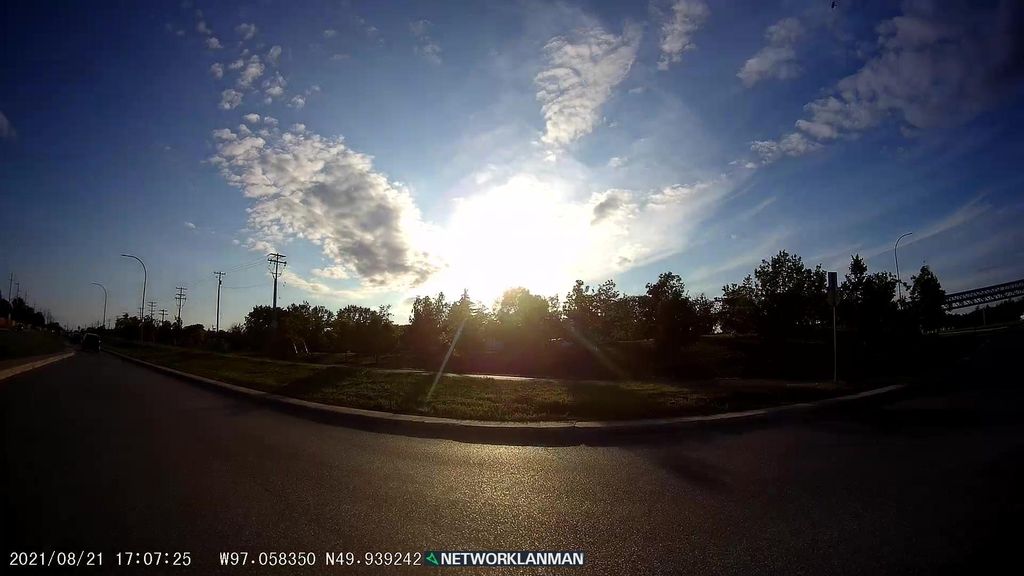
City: winnipeg